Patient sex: M
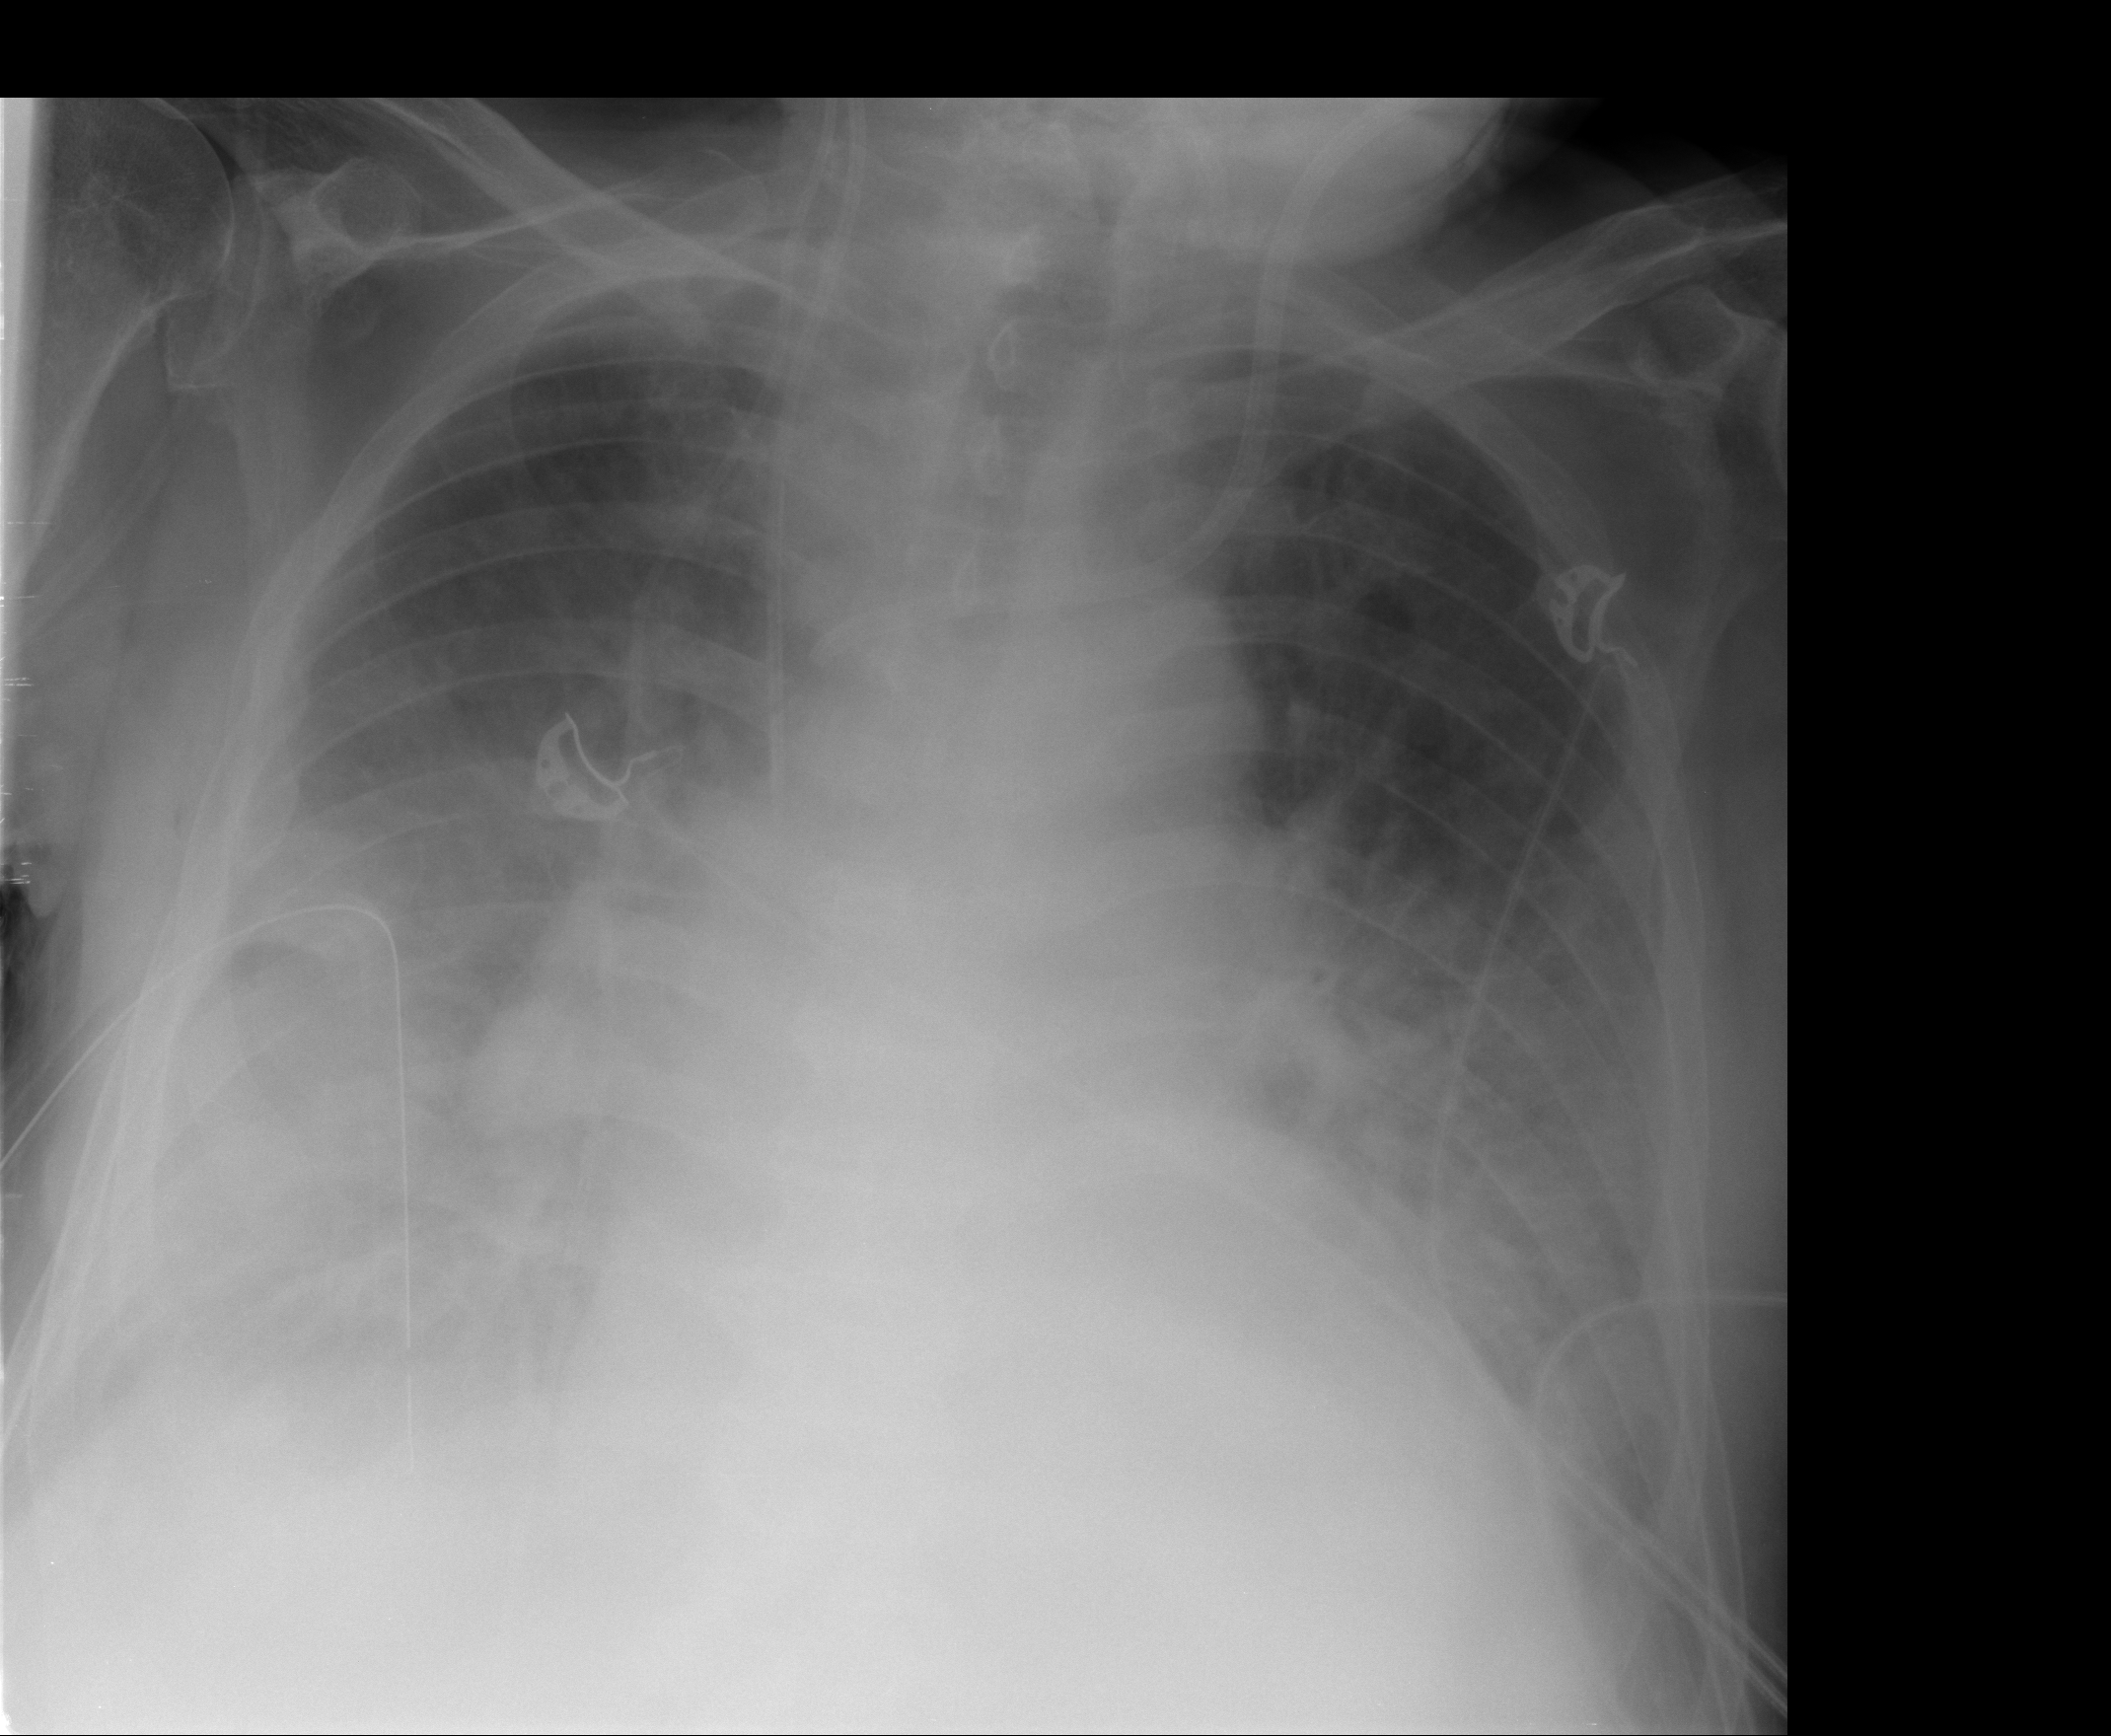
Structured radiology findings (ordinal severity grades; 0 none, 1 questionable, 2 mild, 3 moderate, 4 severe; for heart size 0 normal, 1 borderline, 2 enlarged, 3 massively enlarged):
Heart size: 2
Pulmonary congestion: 0
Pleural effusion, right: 3
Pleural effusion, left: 2
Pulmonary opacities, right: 2
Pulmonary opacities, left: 2
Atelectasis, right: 2
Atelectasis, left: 2